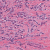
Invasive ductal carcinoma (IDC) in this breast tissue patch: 1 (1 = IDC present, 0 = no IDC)